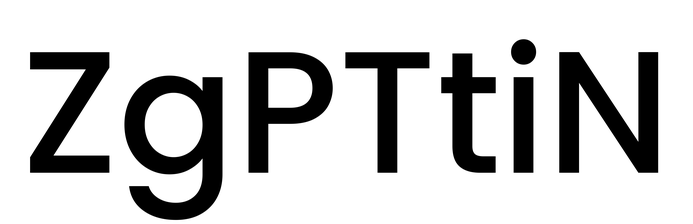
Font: Poppins-Medium